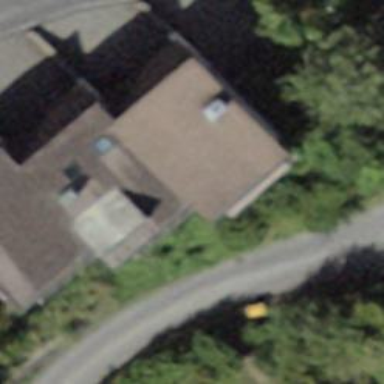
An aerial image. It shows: Terrace building.